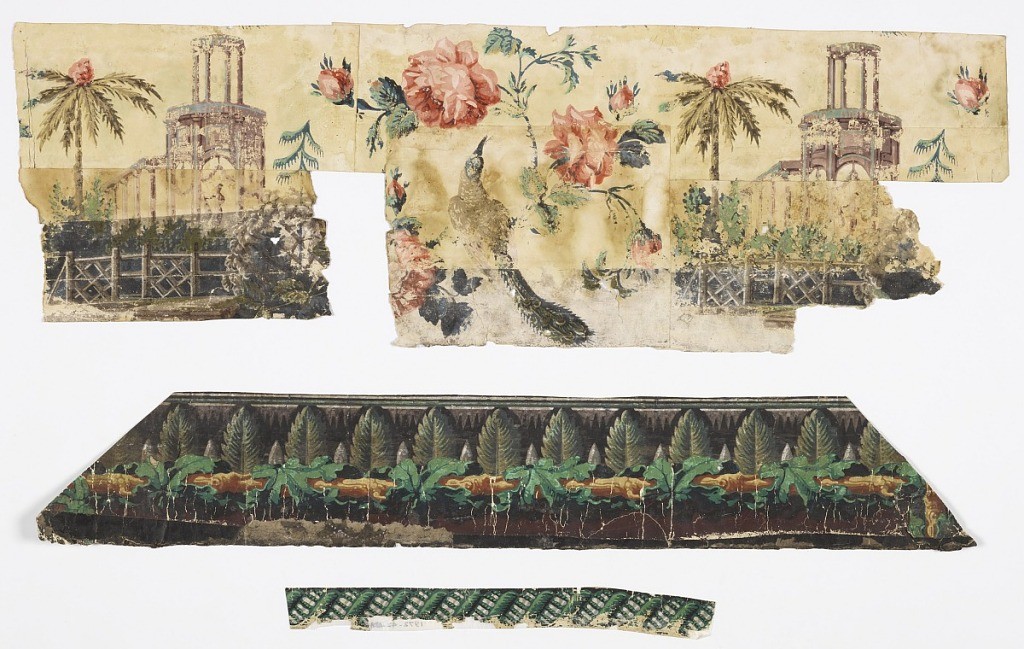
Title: Borders
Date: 1794–1825
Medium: Block-printed on handmade paper
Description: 1972-42-13-a/d: NOTE: component A -  is made up of approx. 100 fra...;     1972-42-13-a/o: a) main pattern of this border consists of a band ...